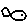
Label: fish